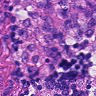
Metastatic tissue present: yes